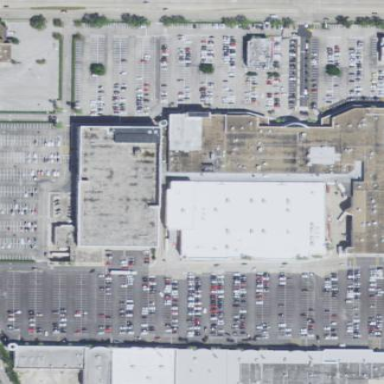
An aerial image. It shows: Retail area.